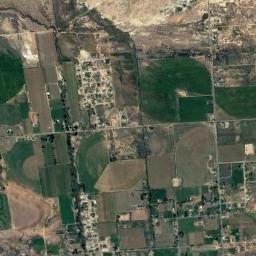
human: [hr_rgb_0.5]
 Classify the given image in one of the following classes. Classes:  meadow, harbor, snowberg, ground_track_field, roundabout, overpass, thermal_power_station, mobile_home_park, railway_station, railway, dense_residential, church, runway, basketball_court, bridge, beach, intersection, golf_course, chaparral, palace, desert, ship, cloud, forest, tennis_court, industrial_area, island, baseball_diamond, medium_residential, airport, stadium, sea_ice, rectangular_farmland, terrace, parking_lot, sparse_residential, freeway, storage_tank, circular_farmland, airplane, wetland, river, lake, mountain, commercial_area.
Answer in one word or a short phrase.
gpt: circular_farmland